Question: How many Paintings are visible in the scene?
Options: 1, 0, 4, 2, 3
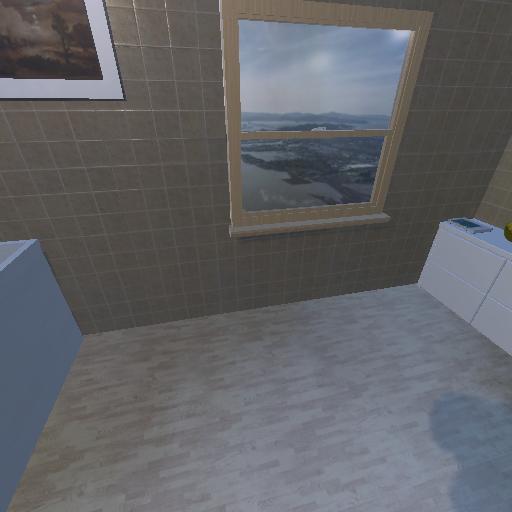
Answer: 1